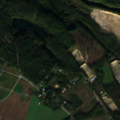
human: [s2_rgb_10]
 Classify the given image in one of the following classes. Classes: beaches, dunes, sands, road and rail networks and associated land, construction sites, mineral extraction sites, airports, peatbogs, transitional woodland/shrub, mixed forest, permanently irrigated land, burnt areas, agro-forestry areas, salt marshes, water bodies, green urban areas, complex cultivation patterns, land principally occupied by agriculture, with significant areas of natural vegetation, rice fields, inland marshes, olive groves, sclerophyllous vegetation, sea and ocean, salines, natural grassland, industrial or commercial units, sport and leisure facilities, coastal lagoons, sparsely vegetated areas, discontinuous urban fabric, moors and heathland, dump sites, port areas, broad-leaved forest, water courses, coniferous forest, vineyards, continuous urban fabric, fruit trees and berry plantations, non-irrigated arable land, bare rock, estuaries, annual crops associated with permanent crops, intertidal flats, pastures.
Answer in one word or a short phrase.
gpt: discontinuous urban fabric, construction sites, non-irrigated arable land, coniferous forest, mixed forest